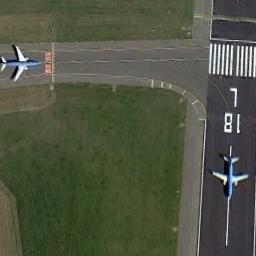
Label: airplane